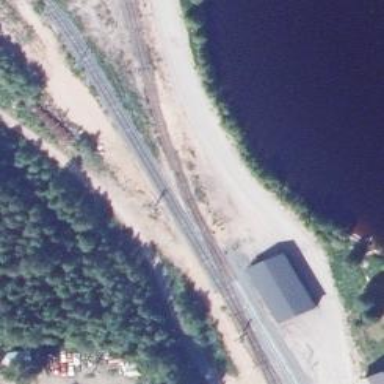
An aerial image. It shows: Railway siding with rails.